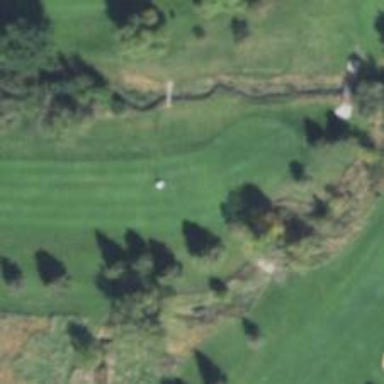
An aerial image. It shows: View of golf hole.